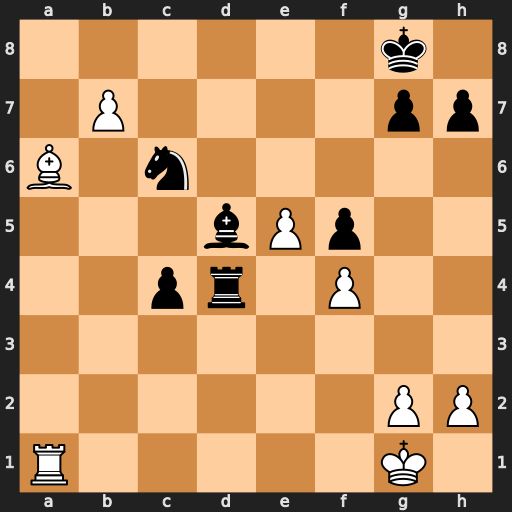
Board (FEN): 6k1/1P4pp/B1n5/3bPp2/2pr1P2/8/6PP/R5K1
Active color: w
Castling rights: -
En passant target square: -
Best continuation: Bb5 Nb8 Ra8 Bxb7 Rxb8+